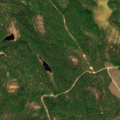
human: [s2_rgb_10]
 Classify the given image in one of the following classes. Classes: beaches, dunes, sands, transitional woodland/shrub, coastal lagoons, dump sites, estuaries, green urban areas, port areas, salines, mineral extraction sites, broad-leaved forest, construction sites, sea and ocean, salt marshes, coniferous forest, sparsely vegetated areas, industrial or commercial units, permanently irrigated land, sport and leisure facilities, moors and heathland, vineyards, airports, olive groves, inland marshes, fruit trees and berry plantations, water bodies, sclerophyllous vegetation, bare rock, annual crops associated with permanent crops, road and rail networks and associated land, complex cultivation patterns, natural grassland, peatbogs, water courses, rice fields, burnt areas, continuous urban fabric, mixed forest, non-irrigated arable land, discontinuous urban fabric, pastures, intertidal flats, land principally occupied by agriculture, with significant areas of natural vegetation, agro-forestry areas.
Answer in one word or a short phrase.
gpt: coniferous forest, transitional woodland/shrub